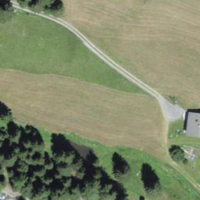
EUNIS habitat code: 26
Species observed at this site:
Chamaenerion angustifolium